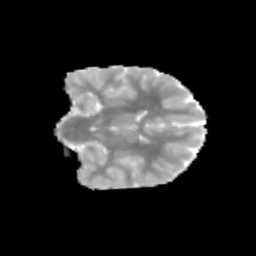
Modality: MD
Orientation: coronal
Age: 11
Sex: female
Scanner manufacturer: siemens
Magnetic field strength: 3 T
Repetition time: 3.8 s
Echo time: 0.07 s